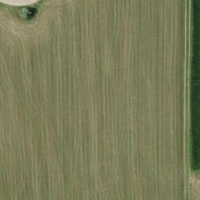
EUNIS habitat code: 52
Species observed at this site:
Buteo buteo